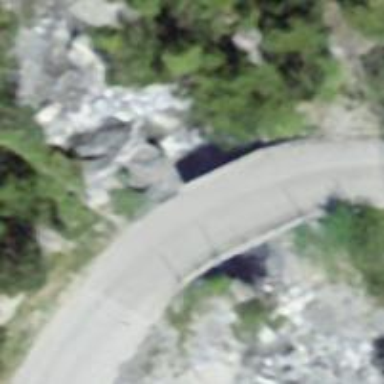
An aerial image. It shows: Unclassified road on asphalt surface with bridge.